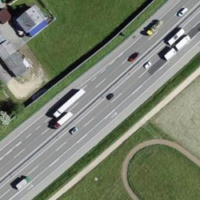
EUNIS habitat code: 57
Species observed at this site:
Milvus milvus